Question: I'm working my way around Drupal API with limited success.
I want to have a URL with a form in it, so that when I "GET" that URL I get the form (have that), when I input a wrong "code" into that form and POST that same URL I get the same form with an error message (have that too), but when I POST that with the right "code" I get a different code, no longer displaying the previous form.
No redirects, all the requests (posts and gets) should be targeted to domain.com/entry
This is a code I have (simplified):
'''
function entry_menu() {
$items['entry'] = array(
'page callback' => 'entry_handler',
'access arguments' => array('access entry'),
type => MENU_CALLBACK,
);
return $items;
}
function entry_handler() {
return drupal_get_form('entry_daily_code');
}
function entry_daily_code($form, &$form_state) {
$form['code'] = array(
'#type' => 'textfield',
'#title' => 'Code for Today',
);
form['submit'] = array(
'#type' => 'submit',
'#value' => 'Access',
);
return $form;
}
function entry_daily_code_submit($form, &$form_state) {
if (isset($form_state['values']['code']) && $form_state['values'] == "1234") {
drupal_set_message(t('Success'));
}
else {
drupal_set_message(t('Fail'));
}
}
'''
I imagine that what I want to do should happen in "entry_handler".
It needs to know the status returned by the form, and to either return the form, or a different content, but I'm failing at that.
Made a diagram to illustrate my point, in case it wasn't coming across:

Thanks for any pointers in the right direction.
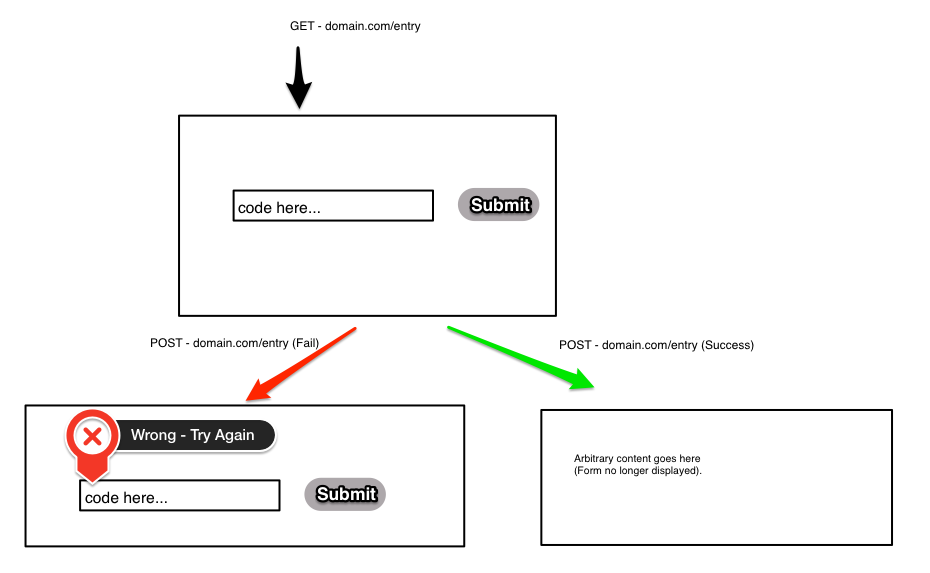
Answer: Add a validation handler:
'''
function entry_daily_code_validate($form, &$form_state) {
if ($form_state['values']['code'] != '1234') {
form_set_error('code', t('Fail'));
}
}
function entry_daily_code_submit($form, &$form_state) {
// If you are here, the validation handler already checked
// that $form_state['values']['code'] == '1234'
drupal_set_message(t('Success'));
// Redirect to a different page:
$form_state['redirect'] = 'entry/success';
}
'''
If you don't redirect in the submit handler, Drupal will redirect to the current page according to the Post/Redirect/Get pattern.